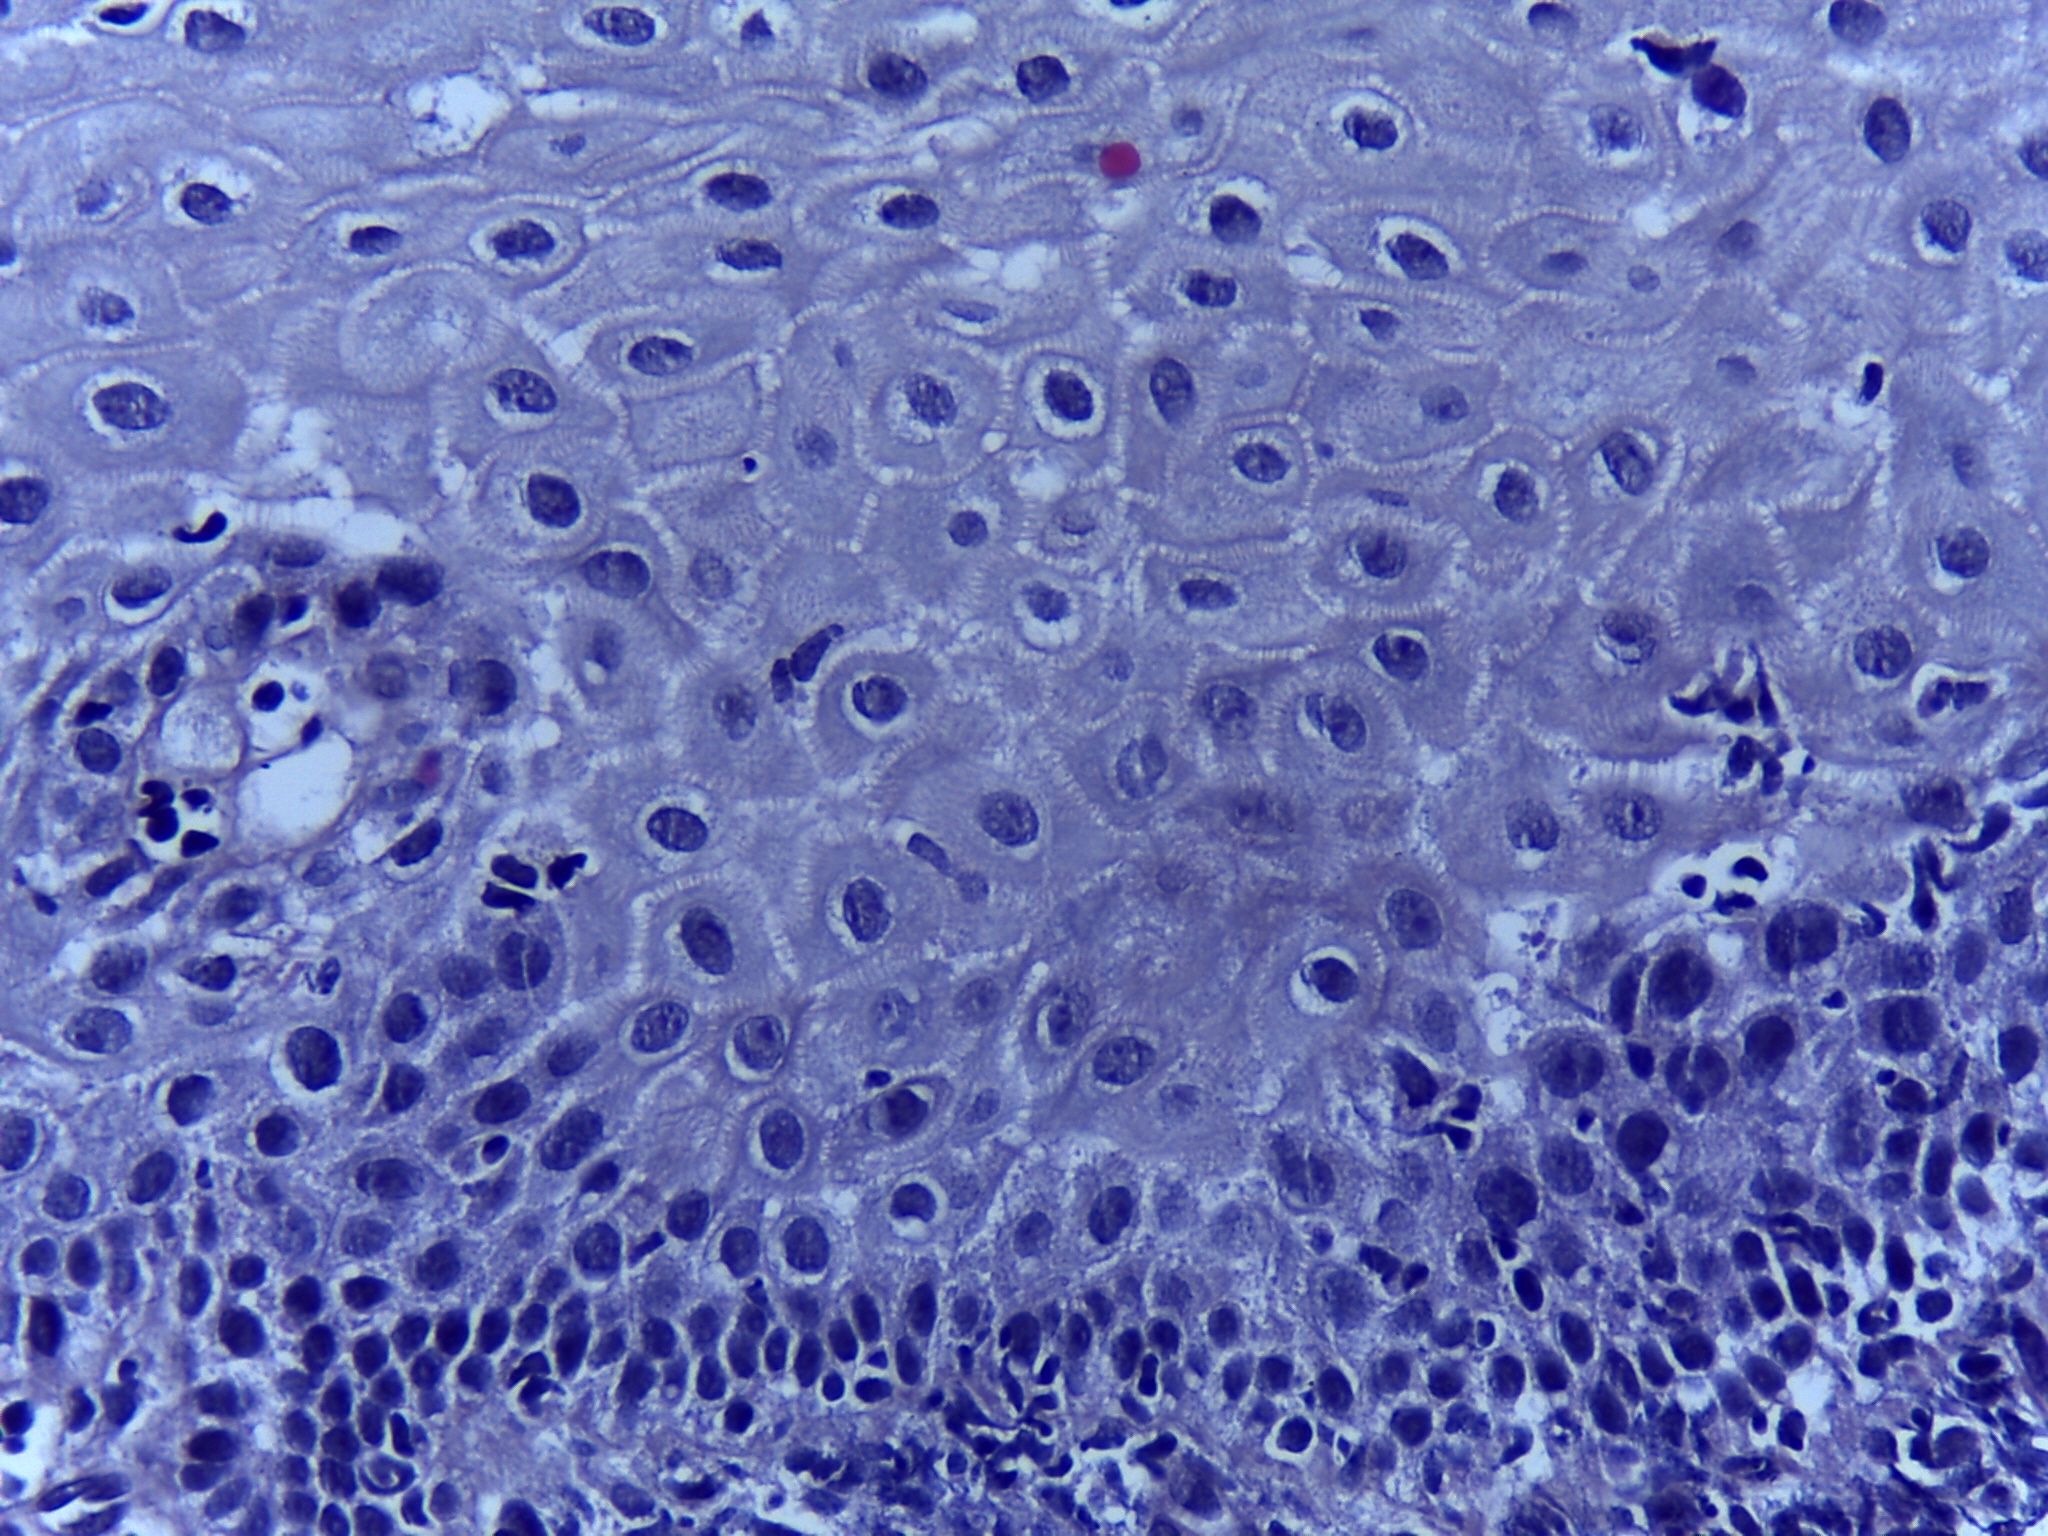
Diagnosis: OSCC